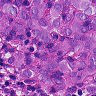
Metastatic tissue present: yes